Interaction volume radius: 5 \u00c5
Interaction volume height: 25 \u00c5
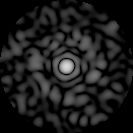
Disorder parameter: 0.87